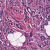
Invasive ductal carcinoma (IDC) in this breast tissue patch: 1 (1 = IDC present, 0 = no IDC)